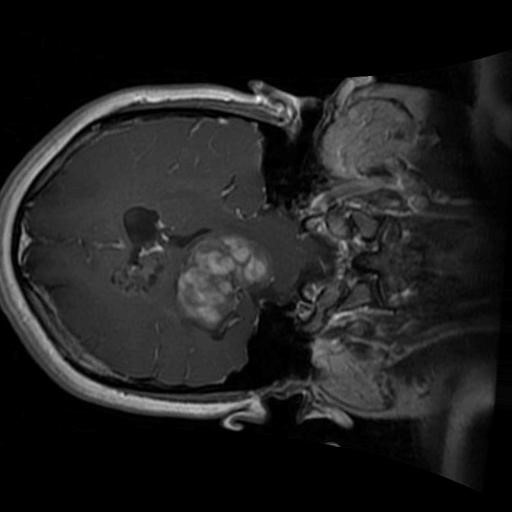
Label: brain_glioma